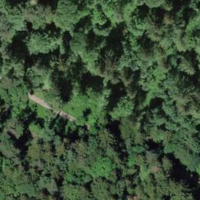
EUNIS habitat code: 44
Species observed at this site:
Lonicera acuminata